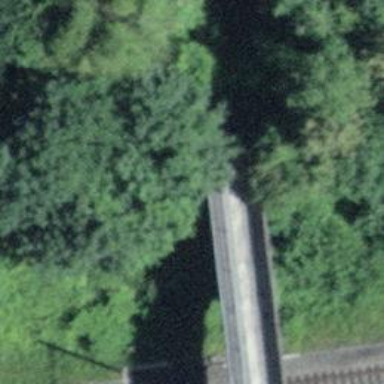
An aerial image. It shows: Aqueduct bridge.